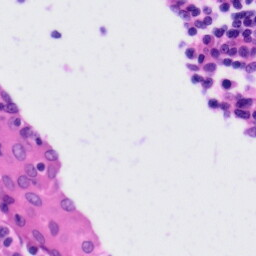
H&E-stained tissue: Tonsil